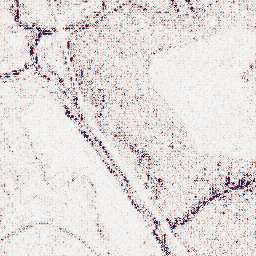
Category: wavelet
Decomposition family: wavelet_biorthogonal
Decomposition parameters: wavelet: bior2.4
level: 1
Upsampling method: bilinear
Upsampling parameters: scale: 2
Upsampling scale: 2